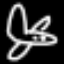
Label: airplane